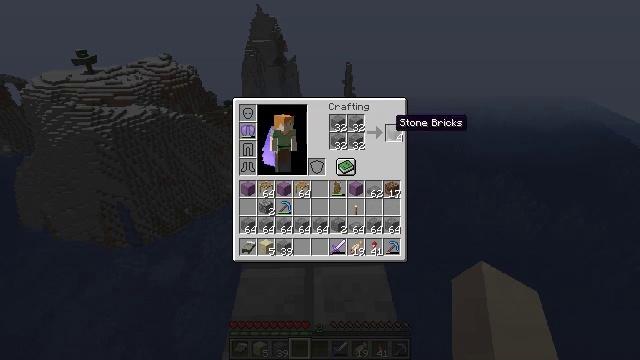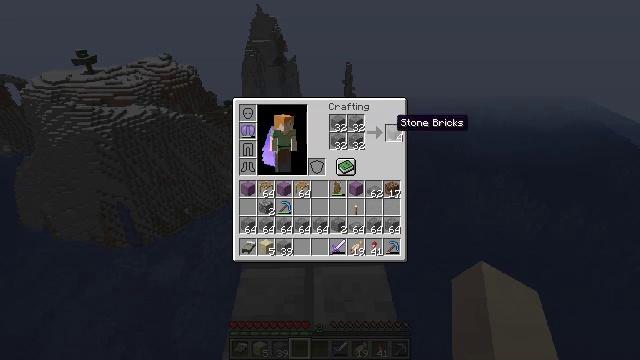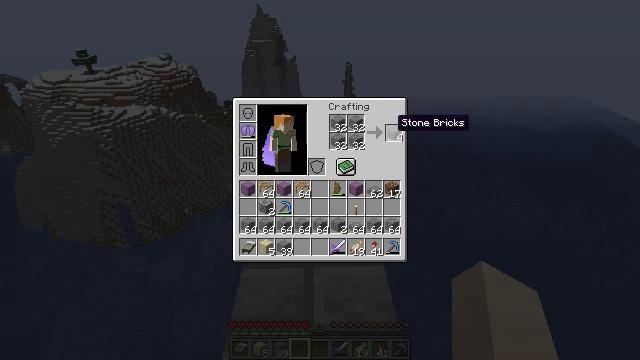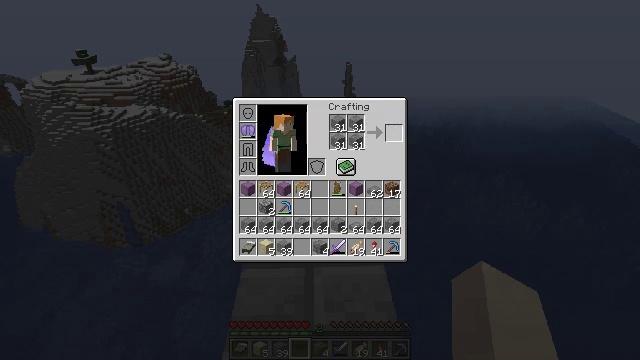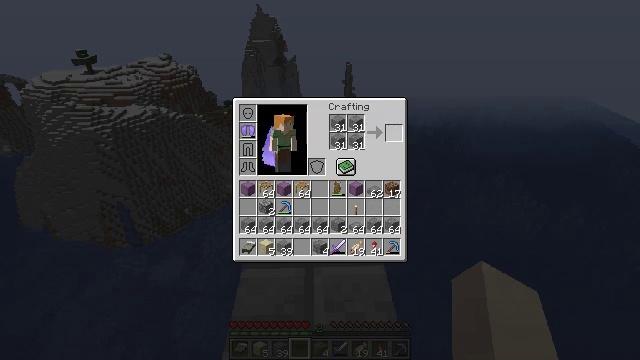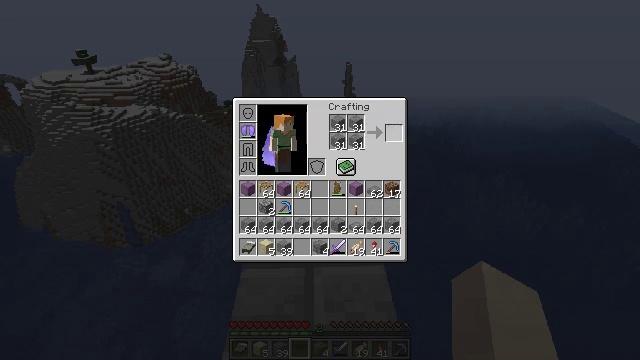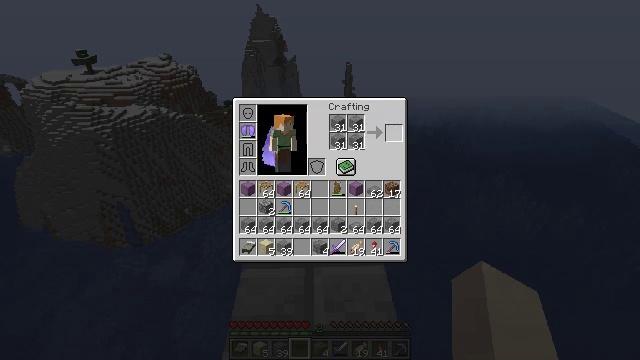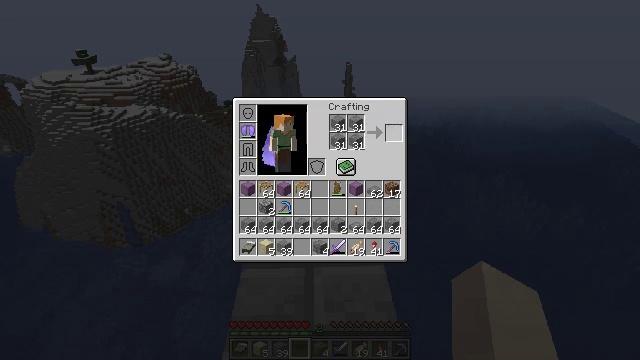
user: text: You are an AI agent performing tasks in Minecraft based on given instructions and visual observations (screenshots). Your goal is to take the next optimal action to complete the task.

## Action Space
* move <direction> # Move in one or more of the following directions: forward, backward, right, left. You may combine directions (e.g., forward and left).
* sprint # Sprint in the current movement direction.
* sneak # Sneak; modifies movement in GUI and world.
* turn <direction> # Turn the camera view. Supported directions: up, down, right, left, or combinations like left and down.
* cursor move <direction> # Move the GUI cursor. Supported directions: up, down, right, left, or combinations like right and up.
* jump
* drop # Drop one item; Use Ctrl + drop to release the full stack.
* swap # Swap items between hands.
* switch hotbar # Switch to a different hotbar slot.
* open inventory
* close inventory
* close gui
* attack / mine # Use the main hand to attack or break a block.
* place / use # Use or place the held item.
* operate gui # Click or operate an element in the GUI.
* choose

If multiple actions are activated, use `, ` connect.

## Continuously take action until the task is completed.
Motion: motion action
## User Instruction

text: Craft stone bricks.
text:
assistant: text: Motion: sneak
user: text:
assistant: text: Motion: sneak
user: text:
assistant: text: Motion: sneak, choose
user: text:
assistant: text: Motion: sneak, choose
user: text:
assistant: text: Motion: sneak, choose
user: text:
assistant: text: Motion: sneak
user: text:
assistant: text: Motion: sneak
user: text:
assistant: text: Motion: sneak